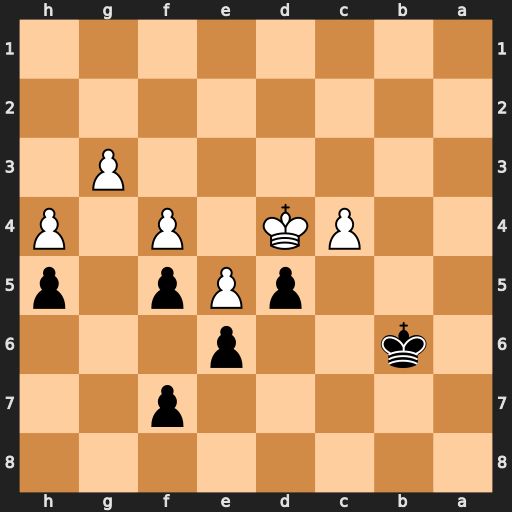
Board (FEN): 8/5p2/1k2p3/3pPp1p/2PK1P1P/6P1/8/8
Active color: b
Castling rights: -
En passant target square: -
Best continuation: Kc6 c5 Kb5